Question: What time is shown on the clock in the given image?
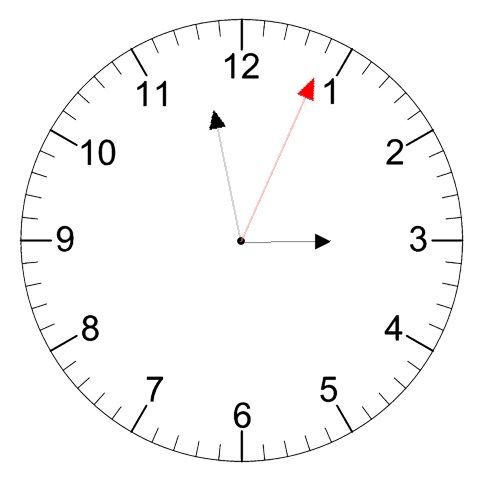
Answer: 02:58:04